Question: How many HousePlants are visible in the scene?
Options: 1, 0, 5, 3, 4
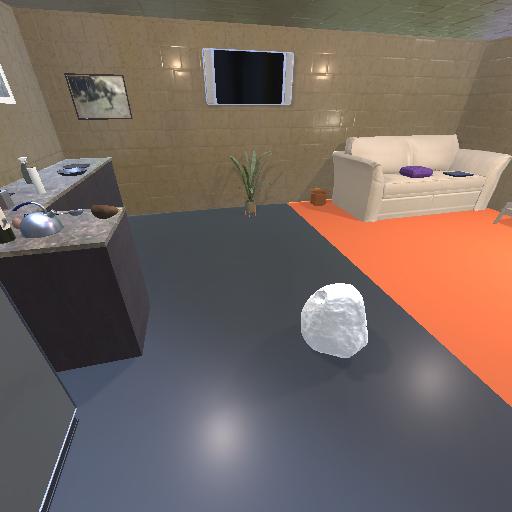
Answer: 1